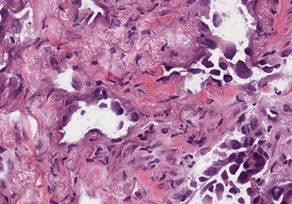
Tumor epithelial tissue: yes
Tumor-associated stroma tissue: yes
Normal tissue: no